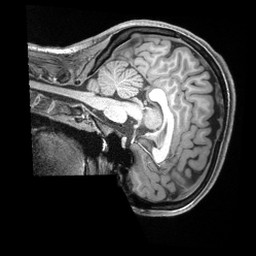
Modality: T1w
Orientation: sagittal
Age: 25
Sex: female
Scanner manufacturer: siemens
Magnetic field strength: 3 T
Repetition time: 2.4 s
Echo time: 0.00226 s